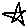
Label: star